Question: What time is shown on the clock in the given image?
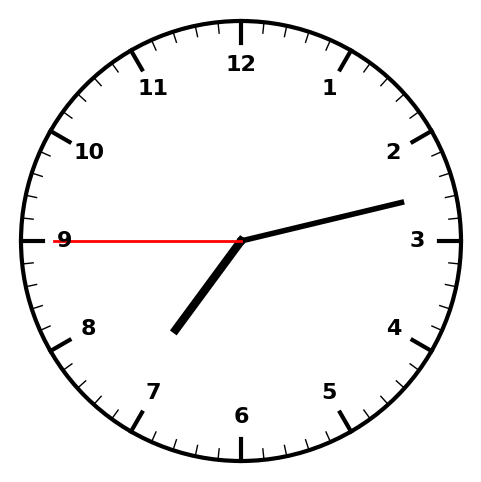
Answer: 07:12:45